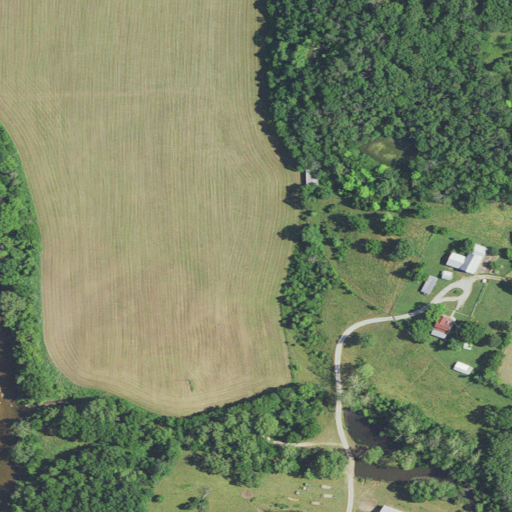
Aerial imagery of valley in Missouri named Blue Hollow containing pasture, deciduous forest, mixed forest, open development, medium intensity development, herbaceous wetlands, low intensity development, and woody wetlands